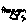
Label: hexagon